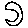
Label: moon